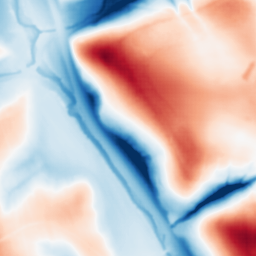
Category: multiscale
Decomposition family: dog_multiscale
Decomposition parameters: sigma_ratio: 2
n_scales: 5
base_sigma: 1
Upsampling method: sinc_hamming
Upsampling parameters: scale: 4
kernel_size: 8
Upsampling scale: 4